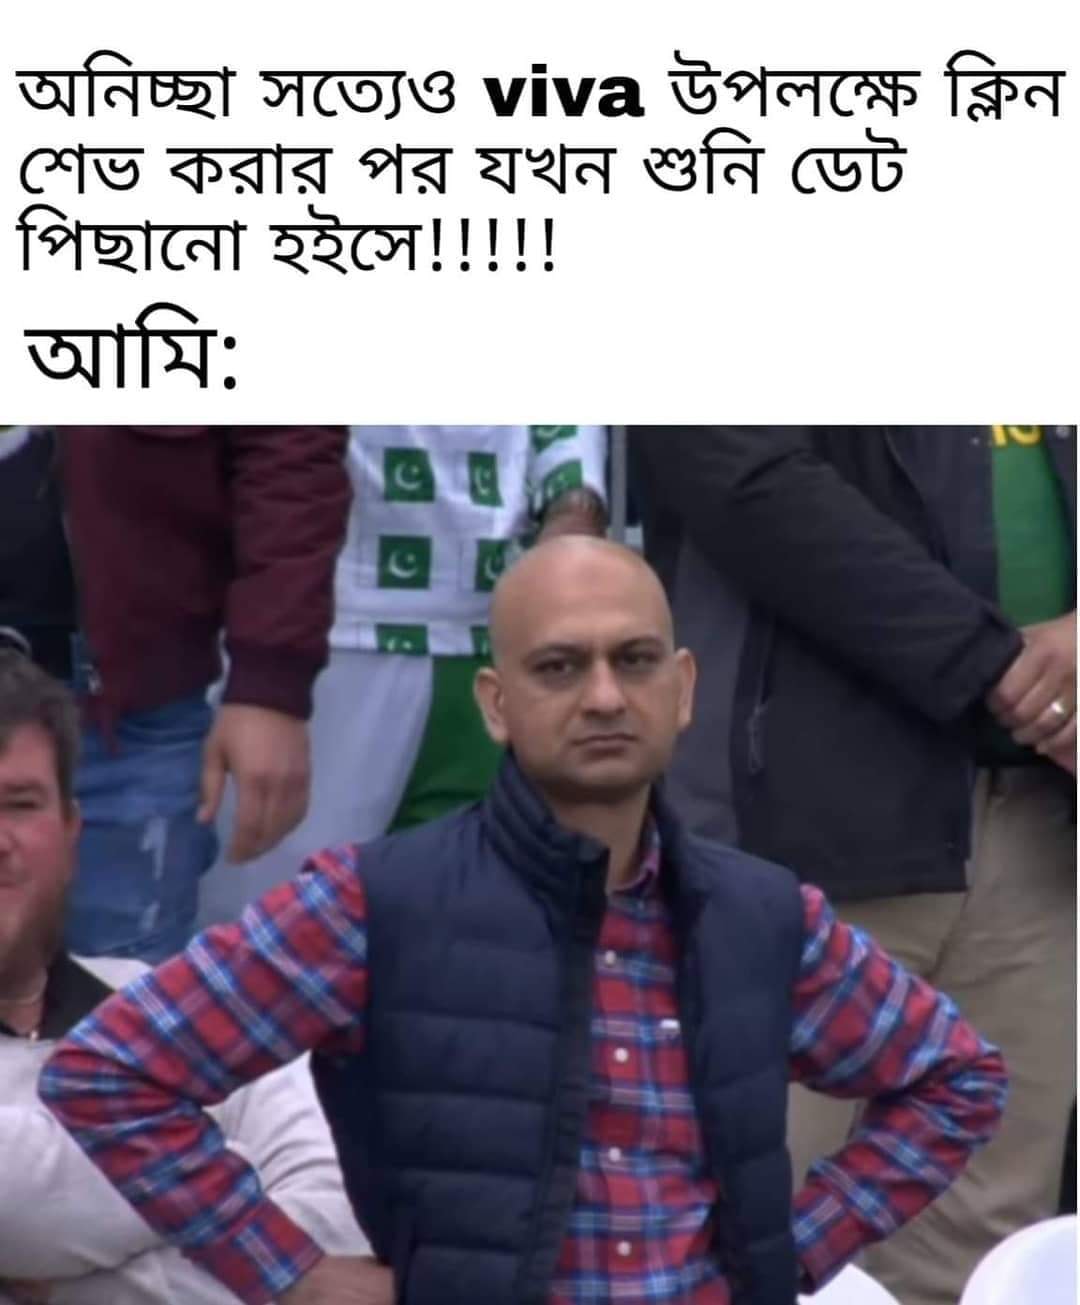
Caption: অনিচ্ছা সত্যেও viva উপলক্ষে ক্লিন শেভ করার পর যখন শুনি ডেট পিছানো হইসে !!!!   আমি :
Label: non-hate